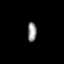
Tissue: lung
Cell type: Epithelial cells
Senescence score: 0.2211
Nuclear area (px): 173
Mean DAPI intensity: 143.902